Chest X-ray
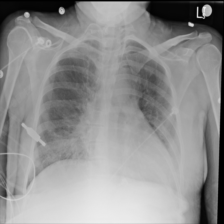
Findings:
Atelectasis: positive
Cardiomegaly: negative
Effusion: negative
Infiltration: negative
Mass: negative
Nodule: negative
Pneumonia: negative
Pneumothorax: negative
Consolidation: negative
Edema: negative
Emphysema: negative
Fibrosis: negative
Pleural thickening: negative
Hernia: negative